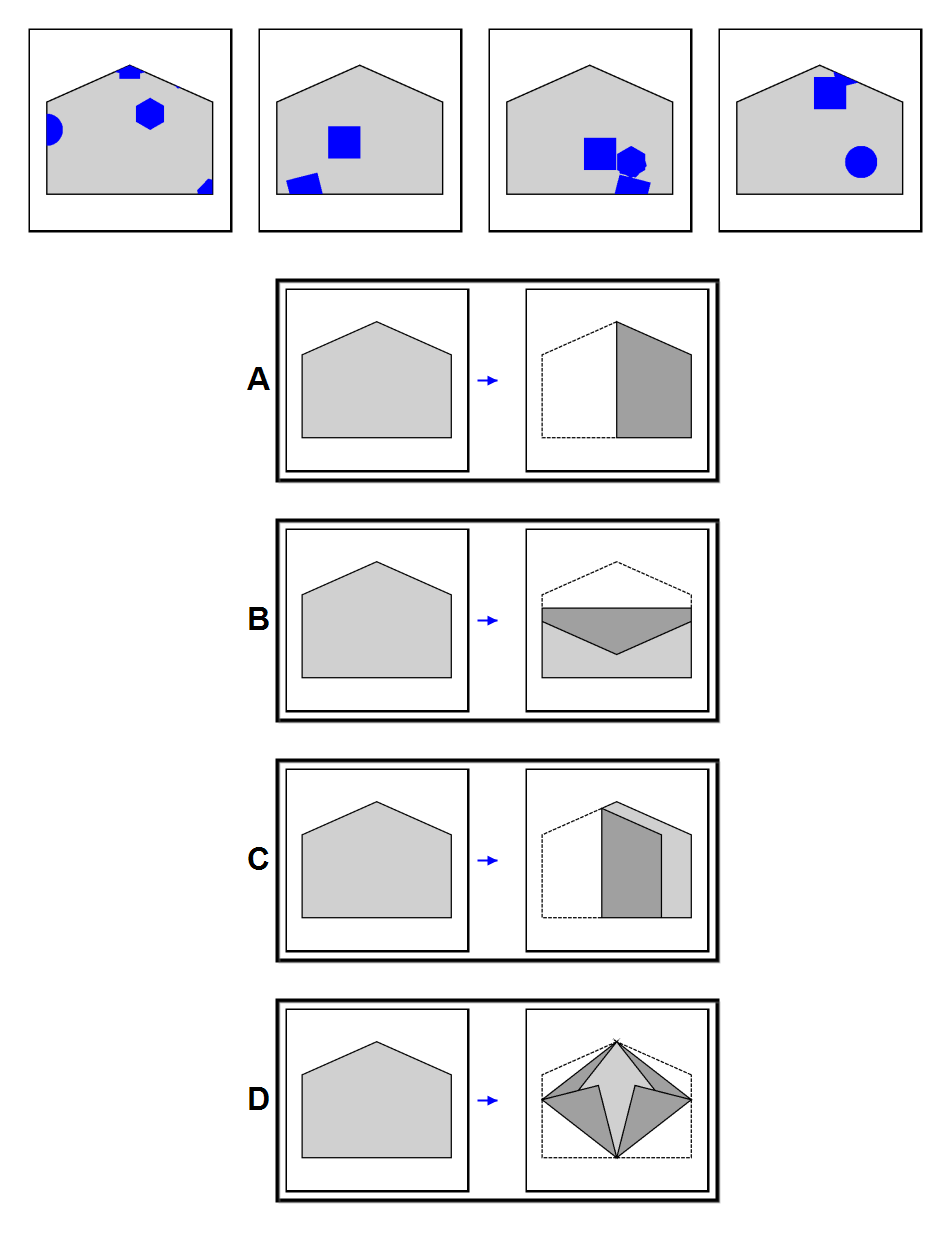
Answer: D